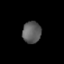
Tissue: lung
Cell type: Endothelial cells
Senescence score: 0.5604
Nuclear area (px): 390
Mean DAPI intensity: 95.687